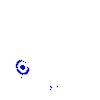
Particle: pion